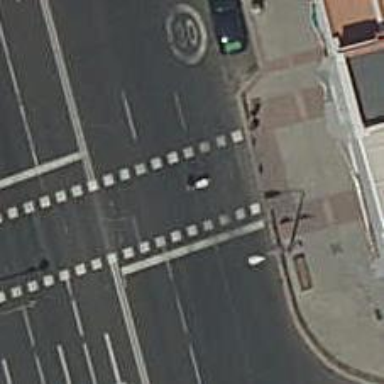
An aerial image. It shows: Road with traffic signals and zebra crossing with traffic signals.